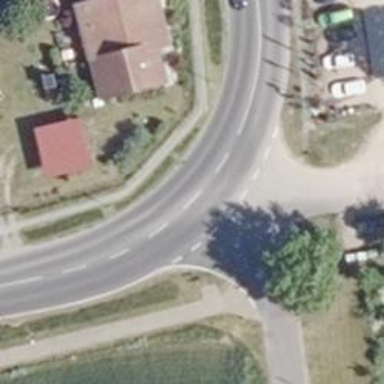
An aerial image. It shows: Secondary road with asphalt surface. There are separate sidewalks on both sides.